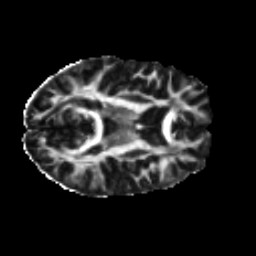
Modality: FA
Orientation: axial
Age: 25
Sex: female
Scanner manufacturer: ge
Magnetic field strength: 3 T
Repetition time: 7.8 s
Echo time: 0.0608 s